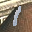
Label: 1